Question: I am trying to transition myself from ActionScript 3 to CSS 3D transitions. My animation is as smooth as silk on my Web Server (WAMP) I would guess 60 fps+, but once I FTP it and load it from my Website, the frame rate is noticeably slower and jerky - I'd guess 30 fps.
The page is here:
digiwongadude.com/dwdapps/demos/space_launch/
(click anywhere in the tunnel to trigger the animation)
Don't see any tunnel? The initial screen should look like this:

It seems hard enough to get these transitions to work across browsers, so I am focusing only on the CHROME BROWSER at the moment.
I am using local [to the site] versions of JQuery and prefixfree.js, so it's not like the page is going off to fetch data elsewhere. Any ideas?
I've noticed similar slow down on a similar CSS example <URL>
(hit the go button to start the animation)
If I can just understand WHY this is happening I can deal with it. But the not knowing makes me question whether I'm doing something wrong.
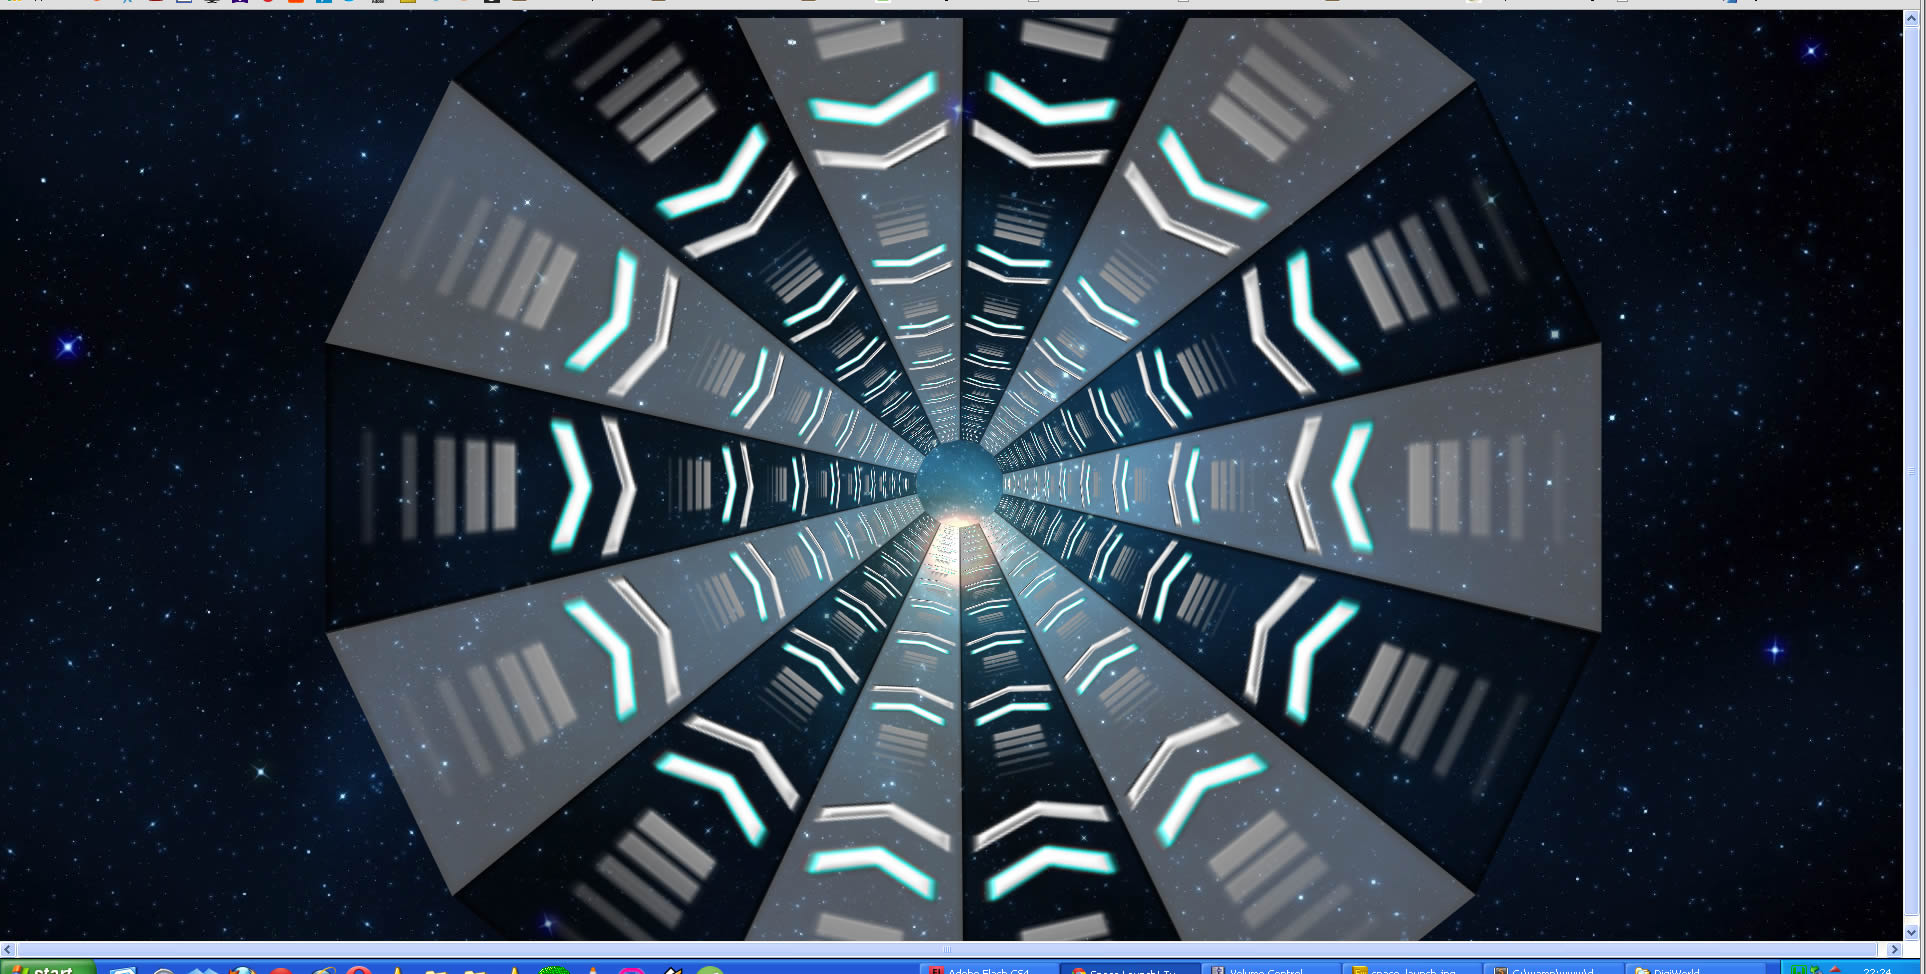
Answer: Thanks for the comments and advice. I found the problem went away and then came back. Knowing it was my end I was able to dig deeper with confidence and located the problem - it was a service in XP using CPU resources (java update). Zach, I'll ensure I use code examples from now on. Thanks all of you! -